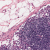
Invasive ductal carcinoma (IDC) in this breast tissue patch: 0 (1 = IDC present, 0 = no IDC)